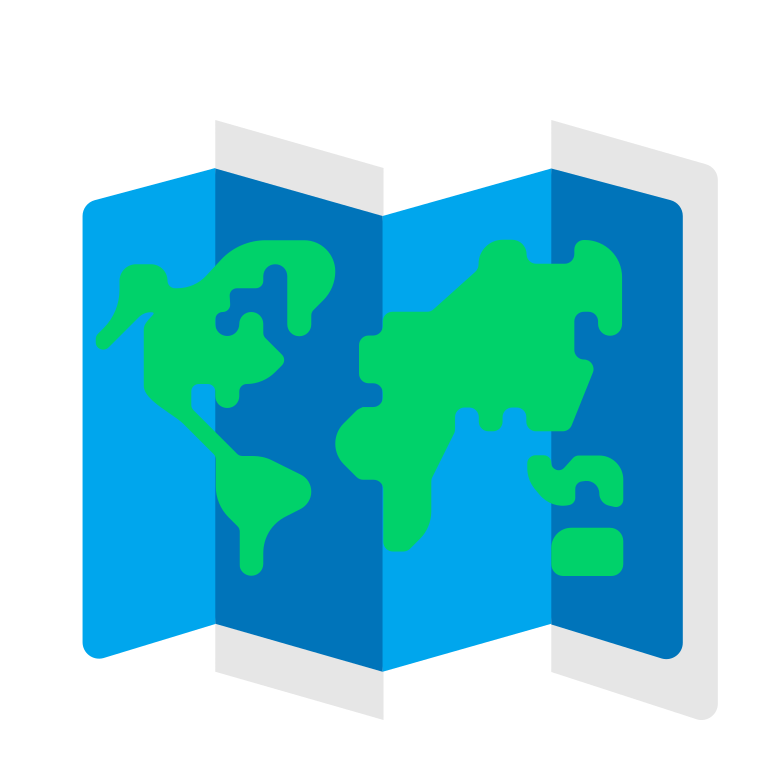
world map flat